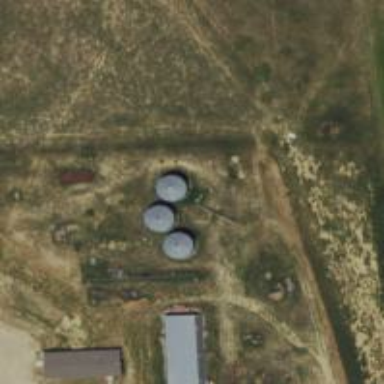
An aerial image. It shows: Silo.